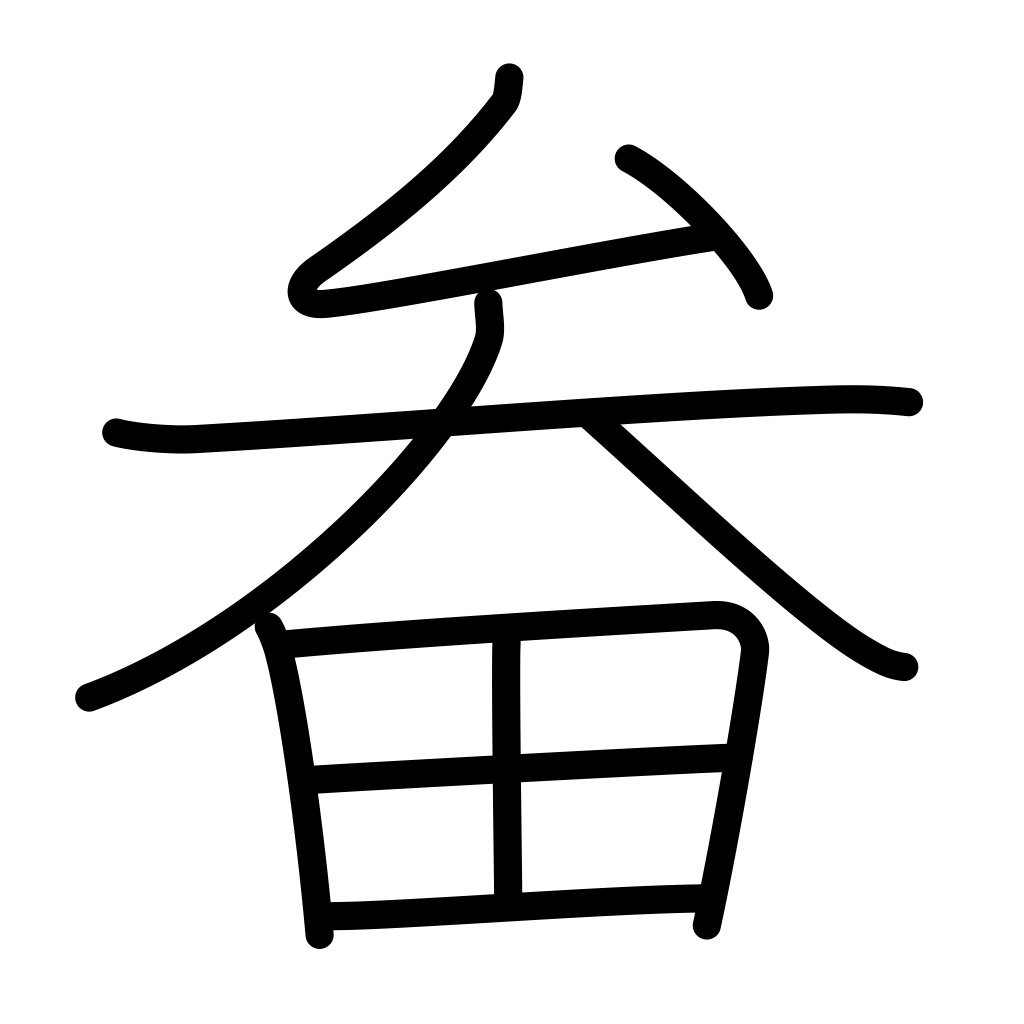
Meaning: basket, hamper